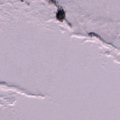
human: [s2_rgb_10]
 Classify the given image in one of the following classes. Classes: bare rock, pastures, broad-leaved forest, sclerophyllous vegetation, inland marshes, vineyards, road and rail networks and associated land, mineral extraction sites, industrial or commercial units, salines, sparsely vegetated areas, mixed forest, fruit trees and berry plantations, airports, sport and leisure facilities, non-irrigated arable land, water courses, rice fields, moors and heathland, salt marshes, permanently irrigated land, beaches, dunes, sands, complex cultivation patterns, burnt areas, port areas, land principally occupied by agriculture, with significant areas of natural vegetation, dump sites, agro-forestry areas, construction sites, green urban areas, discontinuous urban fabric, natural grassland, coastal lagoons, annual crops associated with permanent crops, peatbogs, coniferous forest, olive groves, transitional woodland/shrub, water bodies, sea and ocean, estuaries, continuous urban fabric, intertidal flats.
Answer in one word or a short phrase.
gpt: sea and ocean